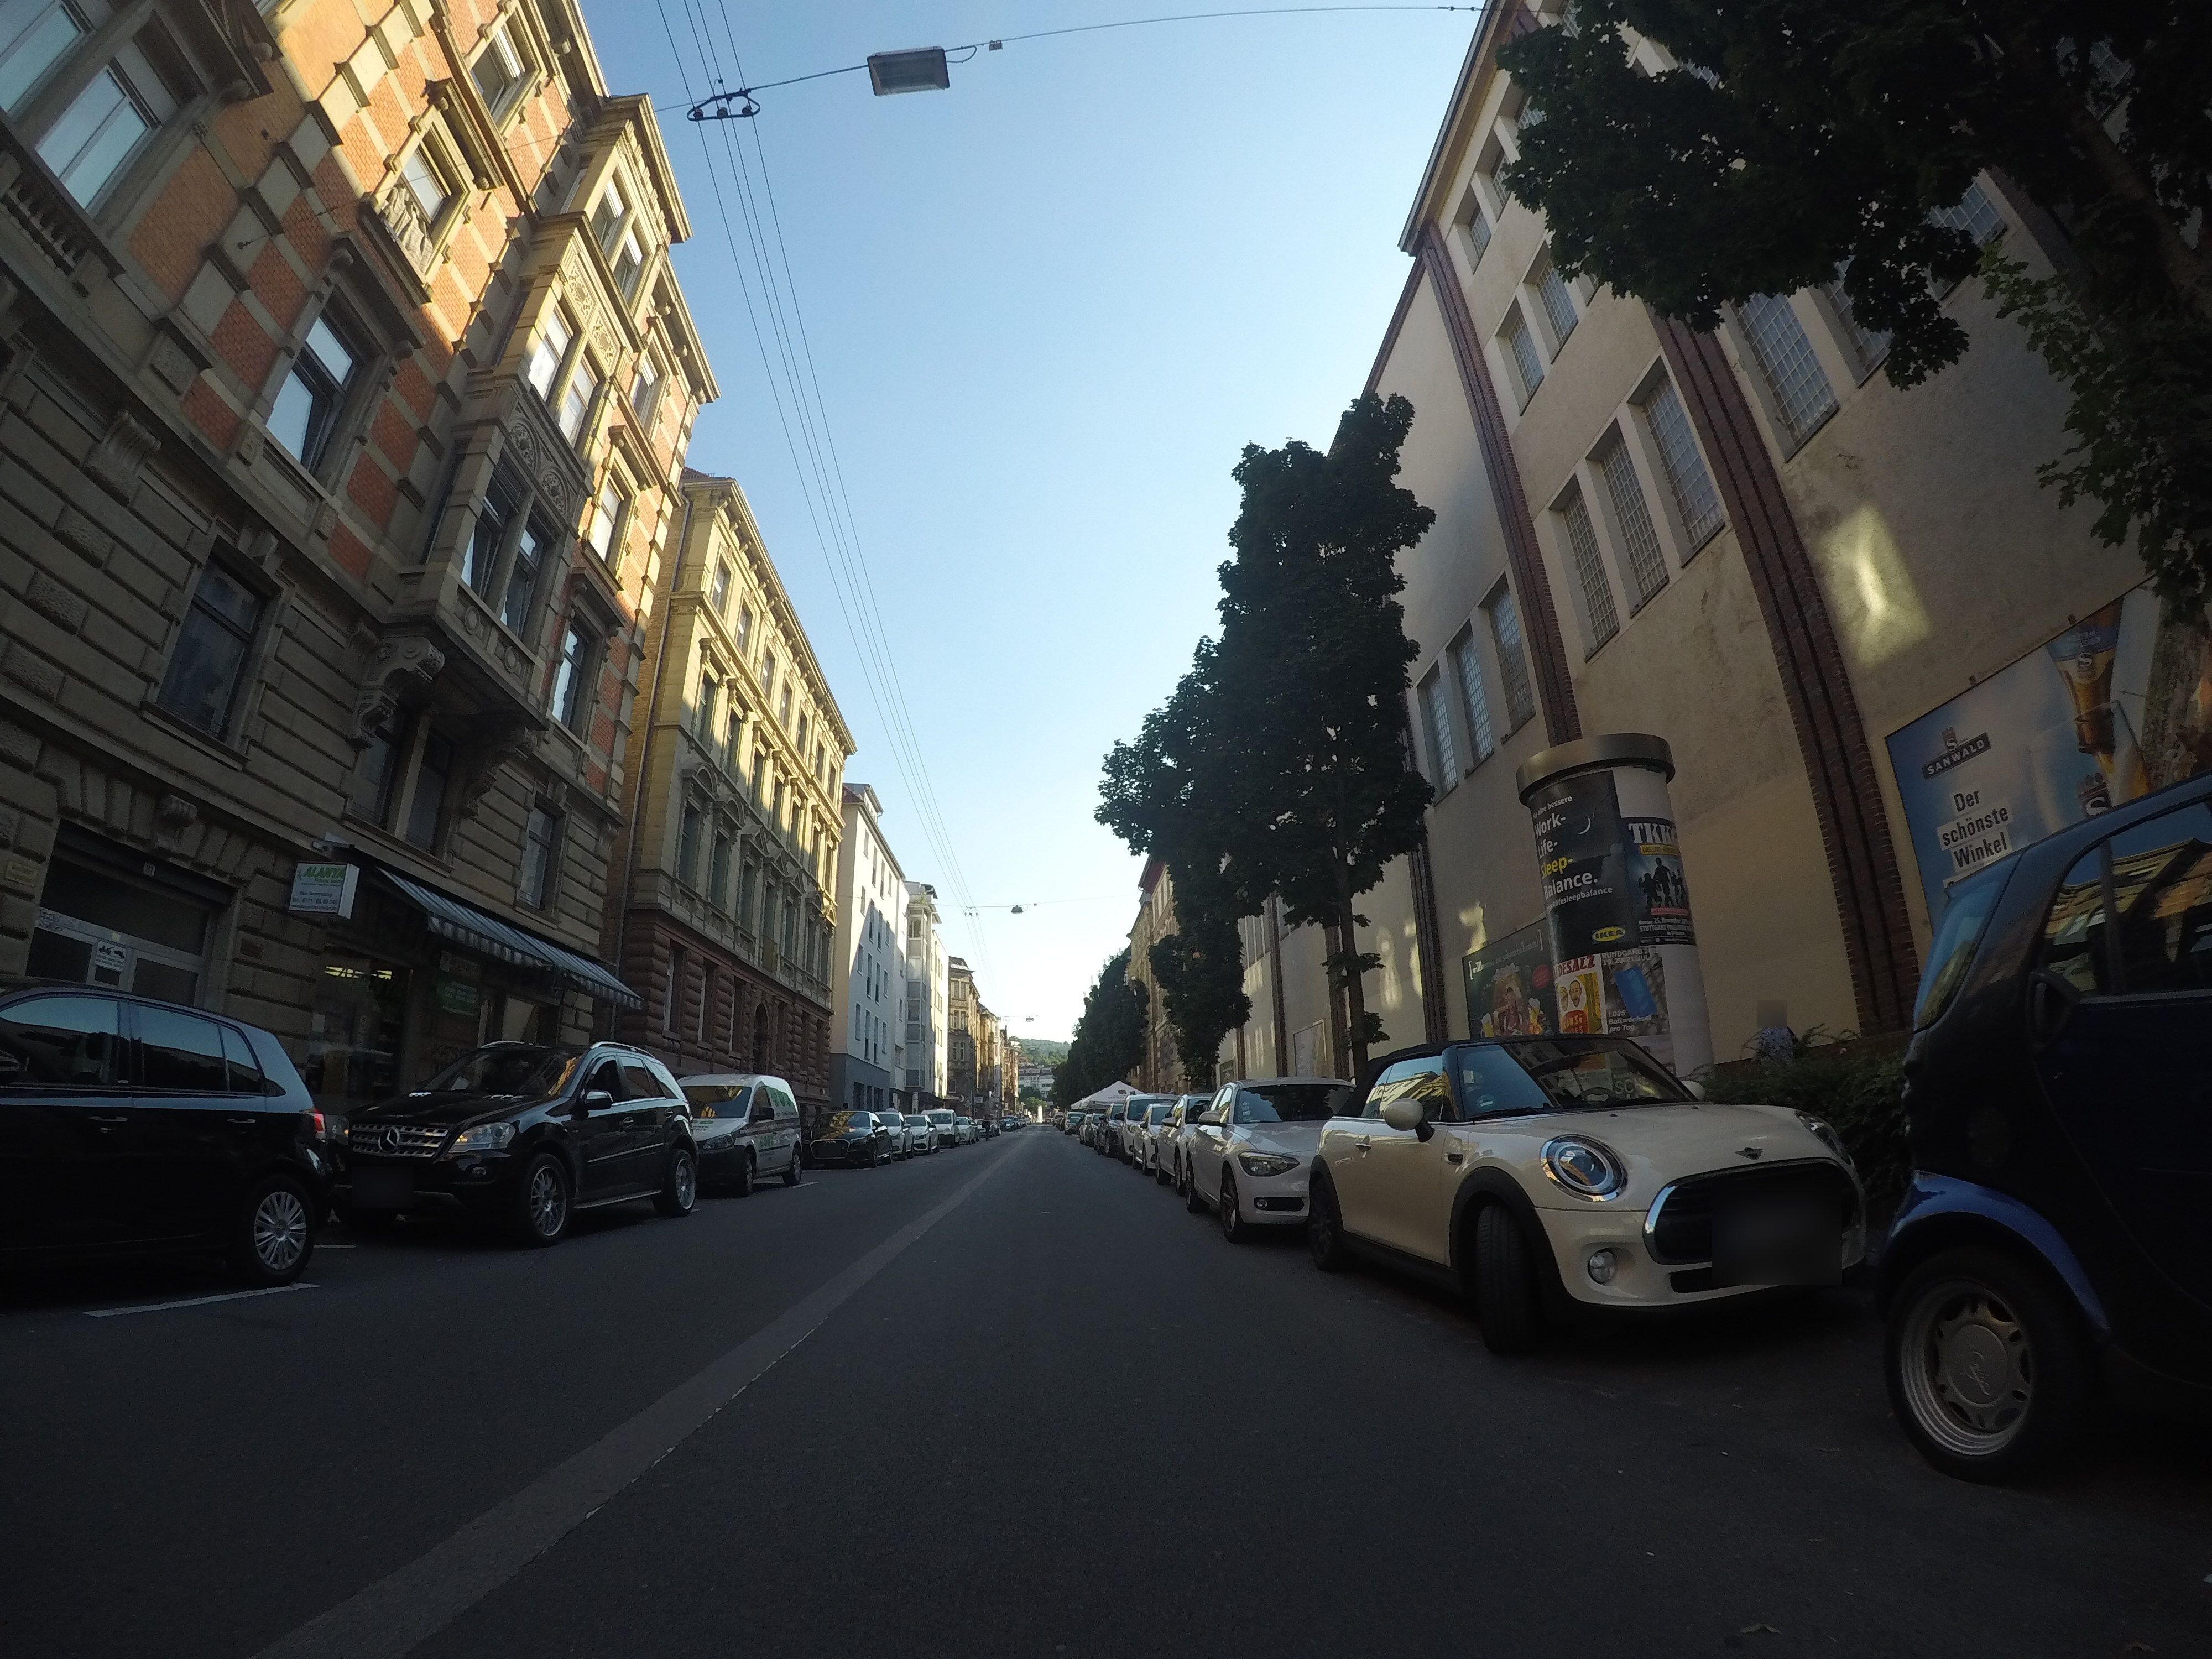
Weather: clear
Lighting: day
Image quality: good
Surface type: driving surface
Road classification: residential
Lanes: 1
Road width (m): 4, 9.5
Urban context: urban centre
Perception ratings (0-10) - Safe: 6.44, Lively: 9.09, Beautiful: 3.24, Boring: 1.42, Depressing: 3.84, Wealthy: 4.7